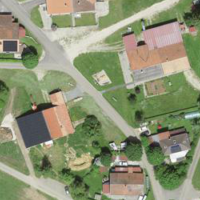
EUNIS habitat code: 24
Species observed at this site:
Rumex obtusifolius